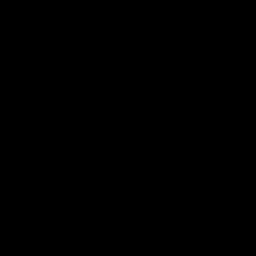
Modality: FA
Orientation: coronal
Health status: healthy
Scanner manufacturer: siemens
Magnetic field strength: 3 T
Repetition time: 10 s
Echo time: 0.092 s